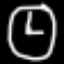
Label: clock